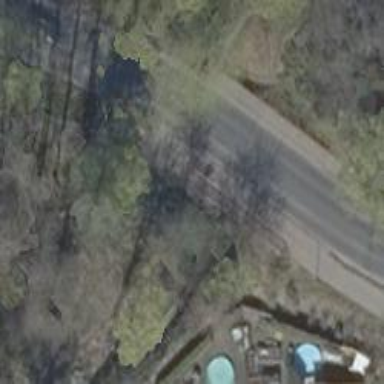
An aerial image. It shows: Asphalt road classified as tertiary.